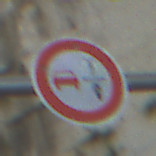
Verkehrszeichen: VerbotUeberholenEinspurigeFahrzeuge
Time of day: Midday
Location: Outdoor (Urban)
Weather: Clear
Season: NotSpecified
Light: Natural